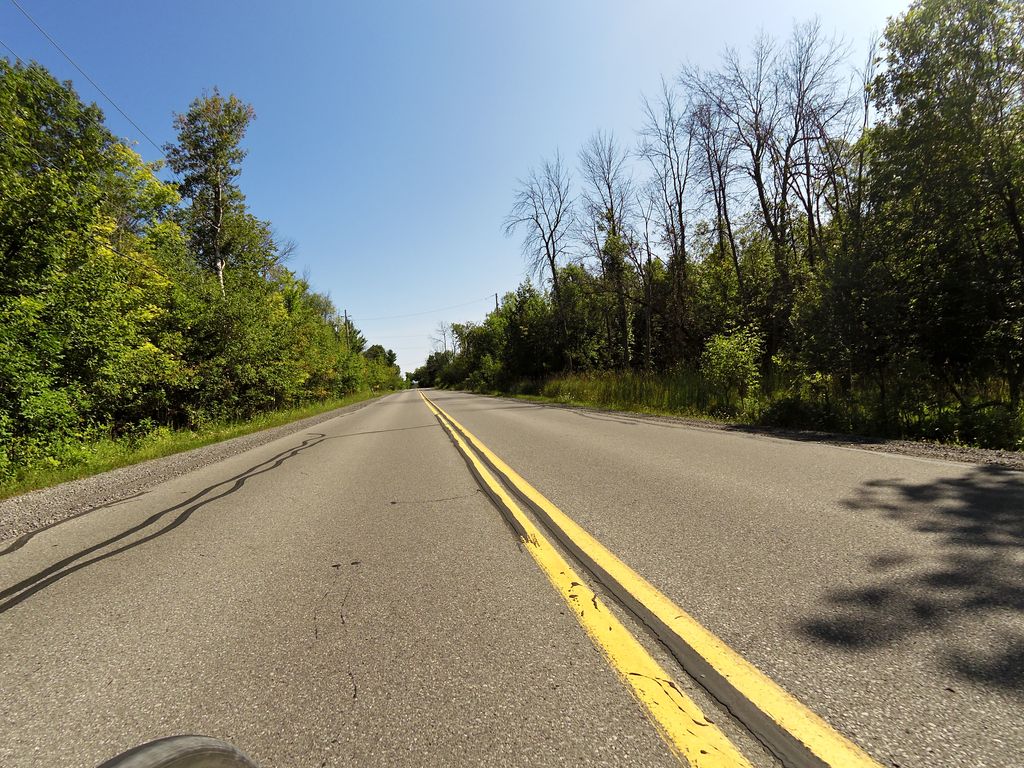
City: ottawa-gatineau